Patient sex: F
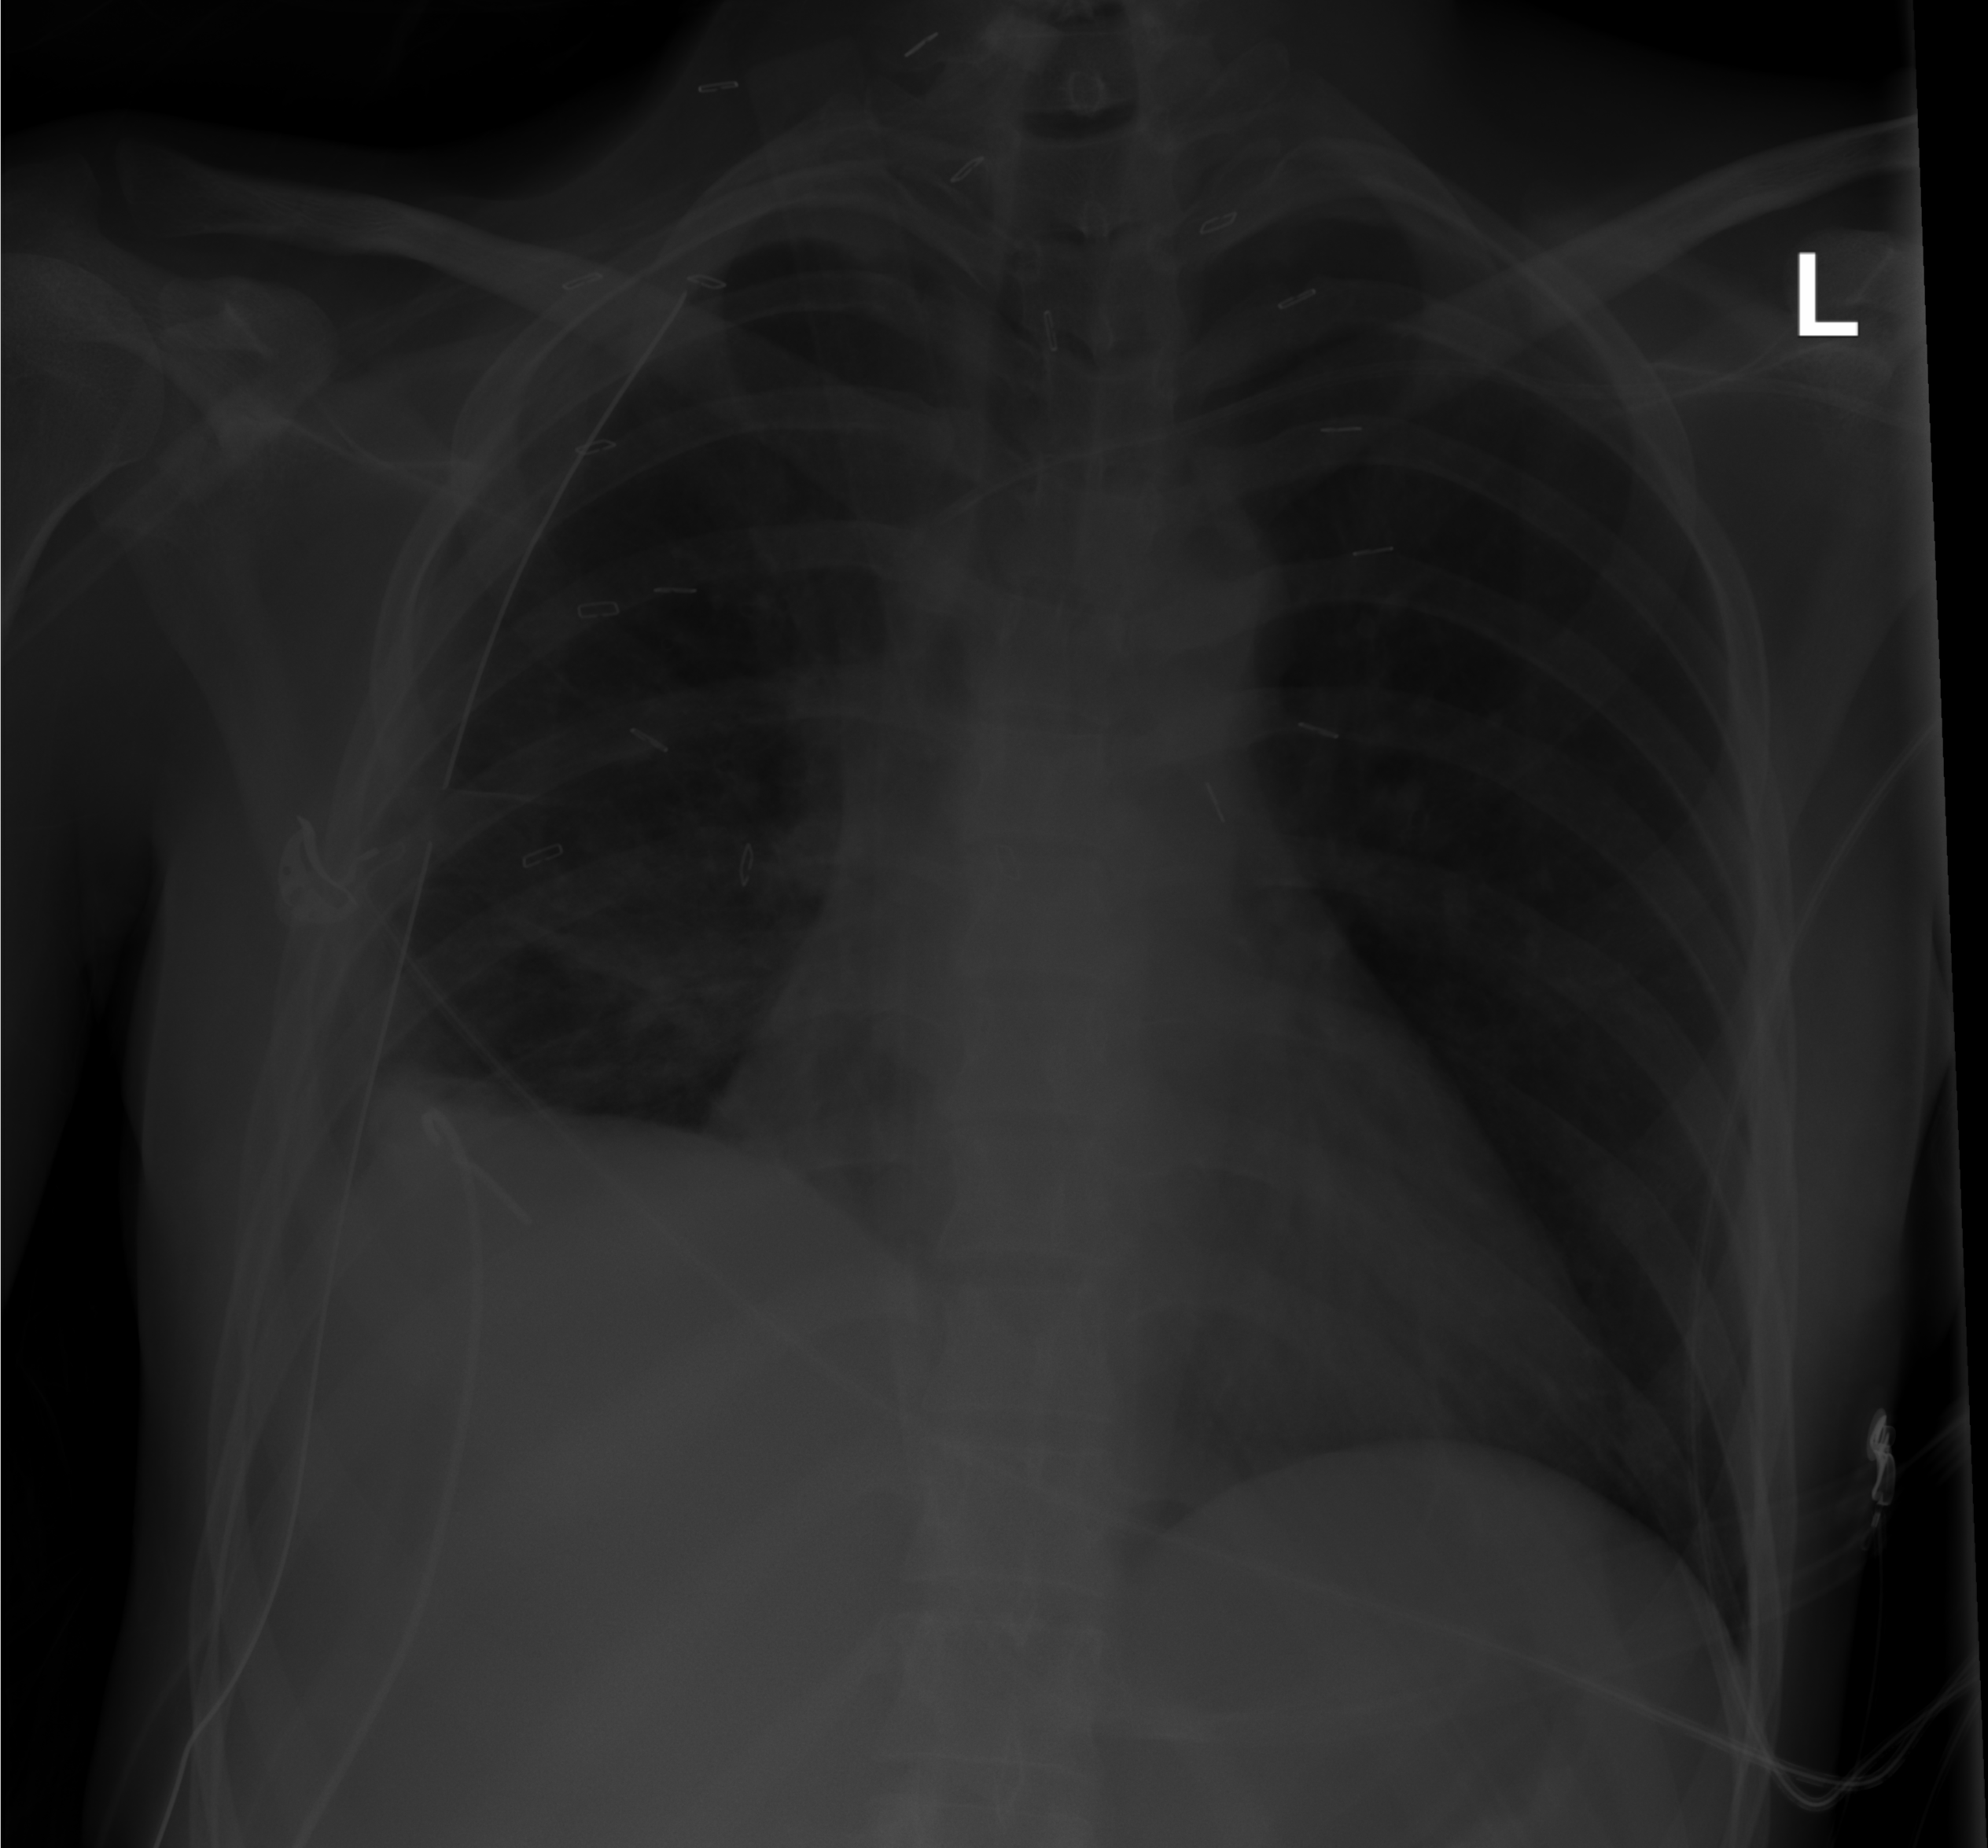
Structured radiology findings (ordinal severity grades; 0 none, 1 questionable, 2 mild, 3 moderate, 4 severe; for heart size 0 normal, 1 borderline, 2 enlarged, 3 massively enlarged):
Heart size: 1
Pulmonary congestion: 0
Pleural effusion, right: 1
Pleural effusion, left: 0
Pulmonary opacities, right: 0
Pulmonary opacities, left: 0
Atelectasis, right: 2
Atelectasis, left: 0